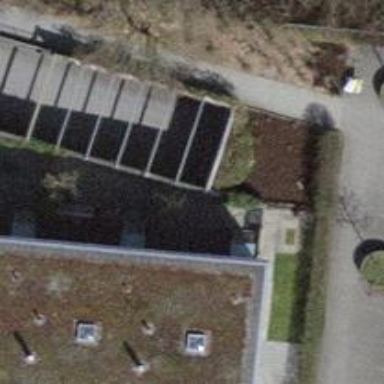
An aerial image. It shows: Parking entrance.